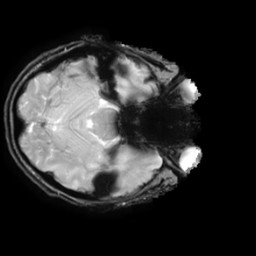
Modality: T2starw
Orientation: axial
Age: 52
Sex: female
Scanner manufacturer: ge
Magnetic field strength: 3 T
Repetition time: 0.65 s
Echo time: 0.02 s